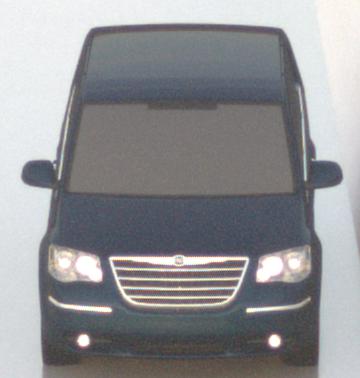
Make: Chrysler
Model: Grand Voyager 3.8
Detailed model: Grand Voyager
Model produced from: 2008/03
Model produced until: 2010/12
Doors: 5
Color: blue
Road condition: wet road
Daytime: sunrise or sunset
Contrast: low contrast